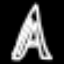
Label: The Eiffel Tower